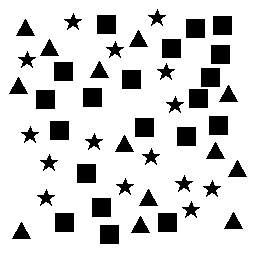
Squares: 20
Triangles: 13
Stars: 15
Total shapes: 48